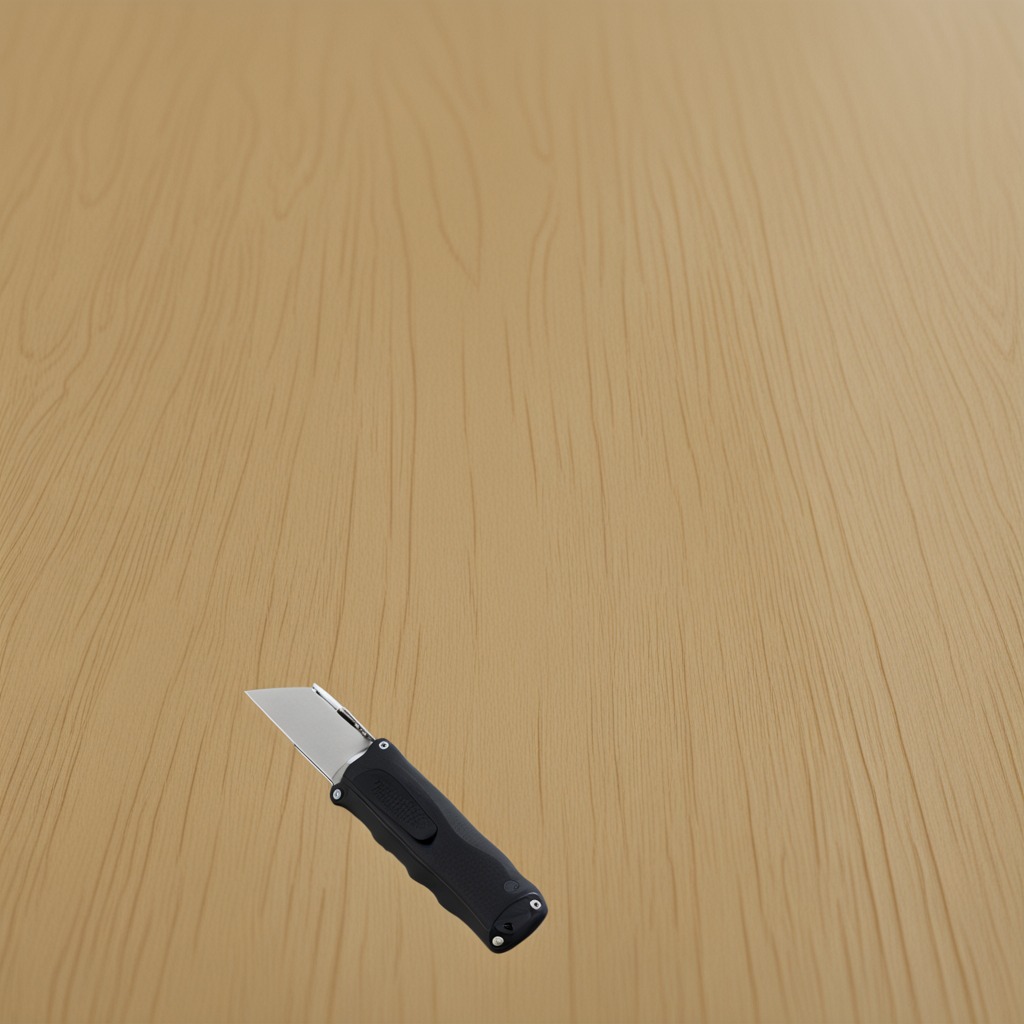
A utility knife is lying on the plywood surface in the paint workshop.